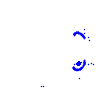
Particle: electron